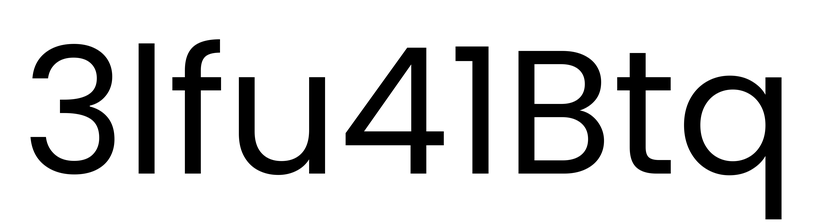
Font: Poppins-Regular